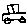
Label: car